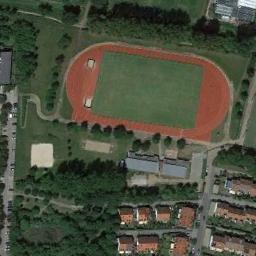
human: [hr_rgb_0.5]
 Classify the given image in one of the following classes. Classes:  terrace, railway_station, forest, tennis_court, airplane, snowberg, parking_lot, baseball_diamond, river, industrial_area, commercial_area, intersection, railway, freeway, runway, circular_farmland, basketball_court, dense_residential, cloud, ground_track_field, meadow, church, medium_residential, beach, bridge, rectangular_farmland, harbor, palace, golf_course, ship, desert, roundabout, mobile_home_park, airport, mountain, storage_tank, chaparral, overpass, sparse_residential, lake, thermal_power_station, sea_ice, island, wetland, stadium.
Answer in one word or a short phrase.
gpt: ground_track_field